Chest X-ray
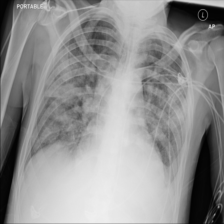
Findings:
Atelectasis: negative
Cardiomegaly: negative
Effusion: negative
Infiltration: negative
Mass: negative
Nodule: negative
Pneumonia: negative
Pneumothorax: negative
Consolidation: negative
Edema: negative
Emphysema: negative
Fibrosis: negative
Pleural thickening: negative
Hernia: negative